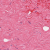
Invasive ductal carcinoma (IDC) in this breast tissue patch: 0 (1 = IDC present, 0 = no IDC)